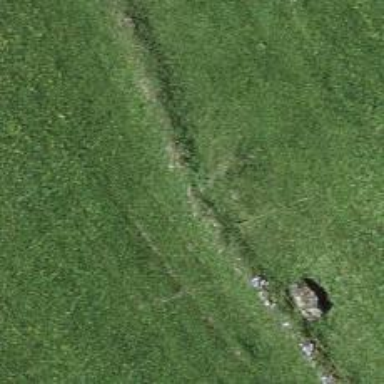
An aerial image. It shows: Dry stone wall barrier.